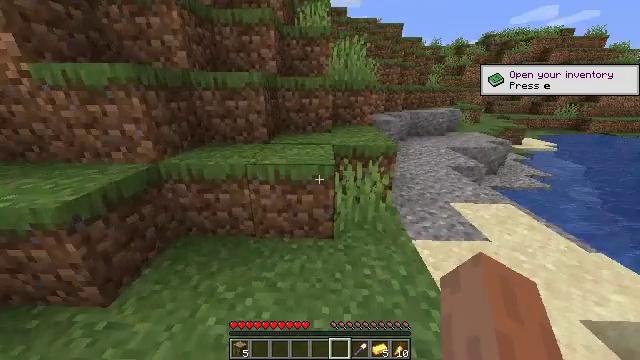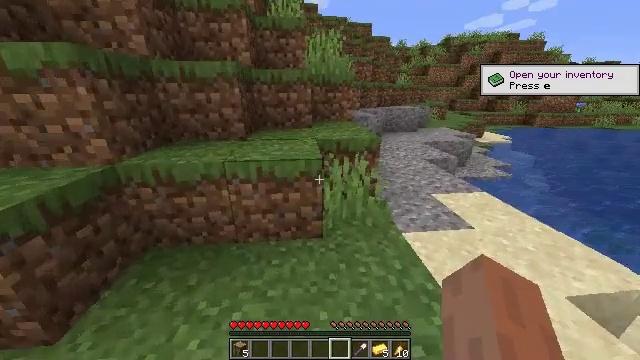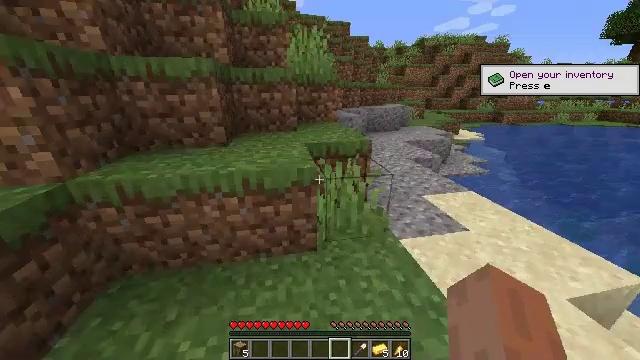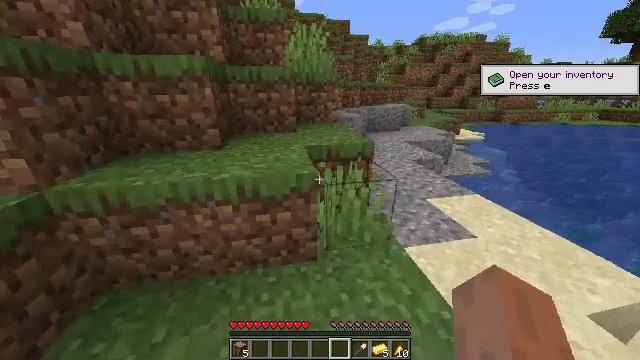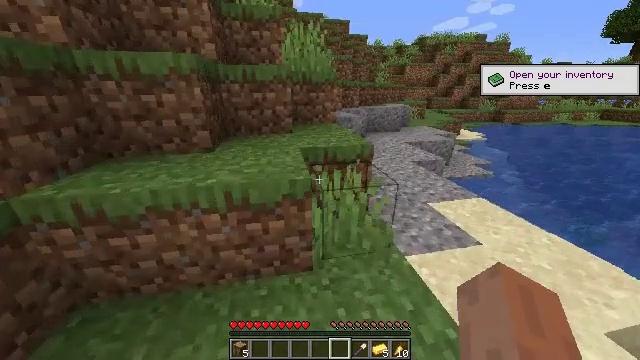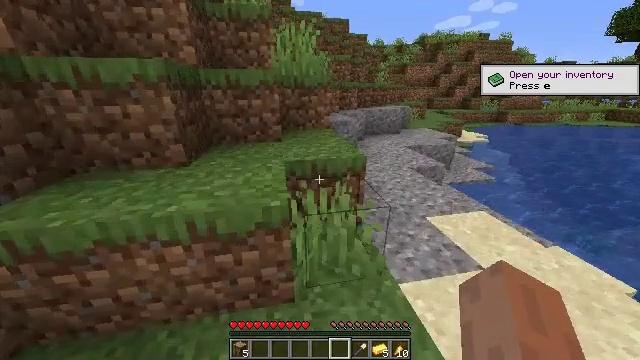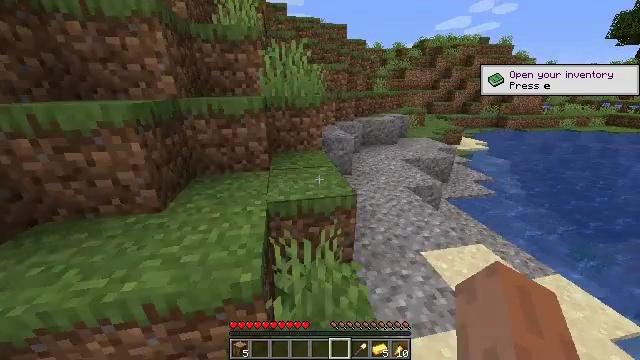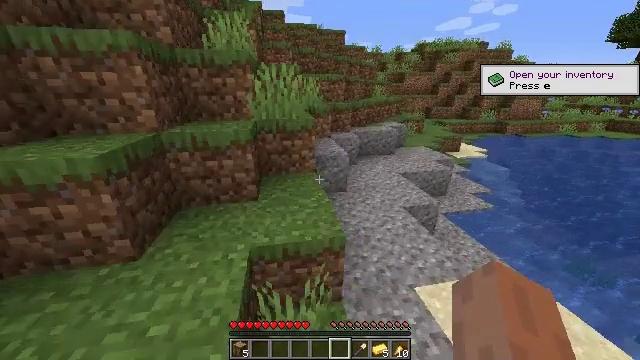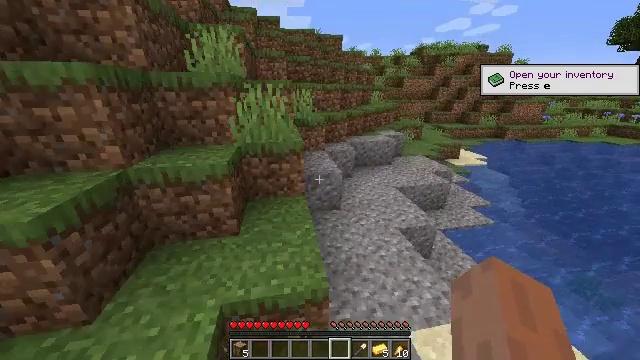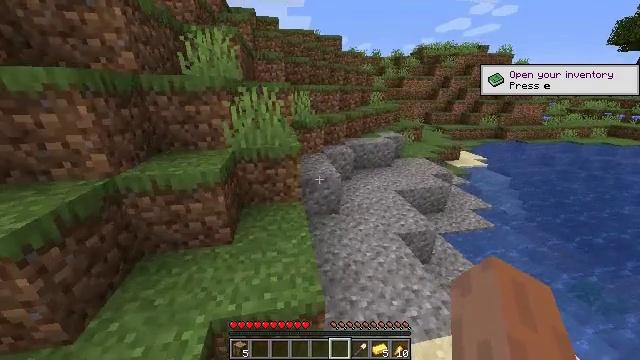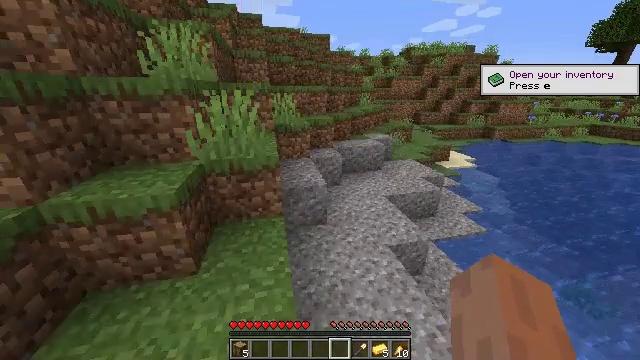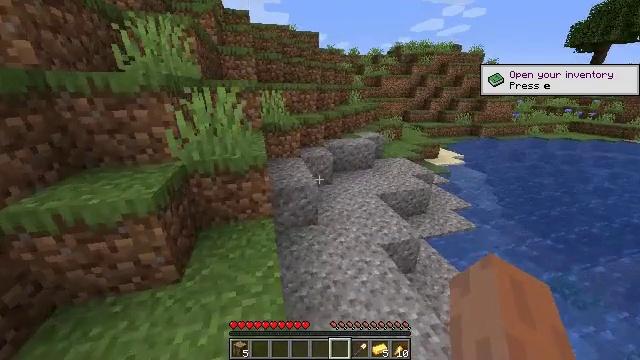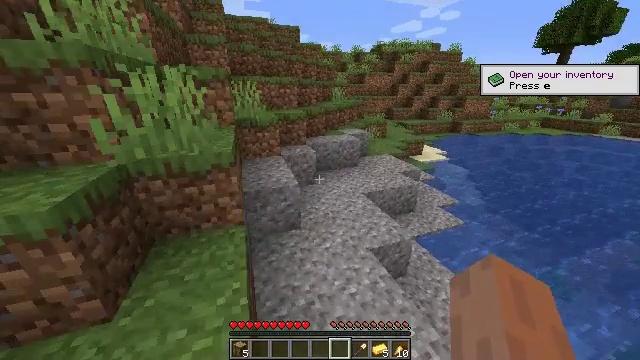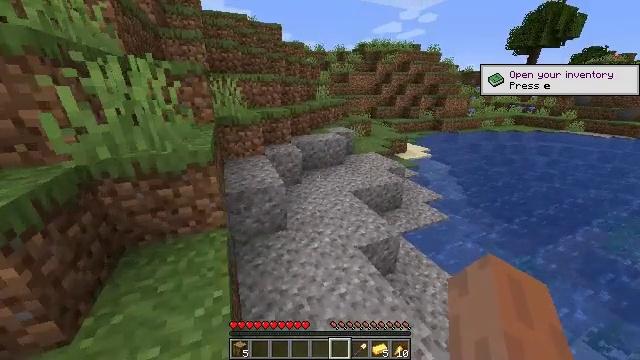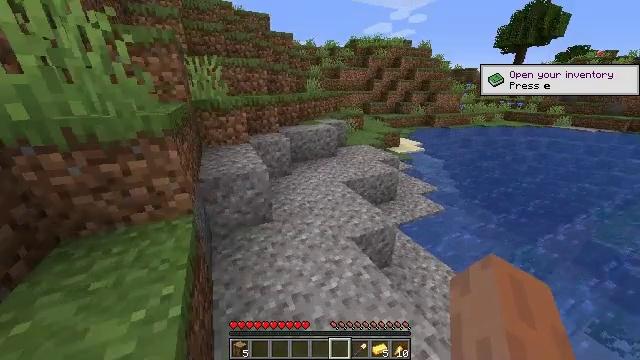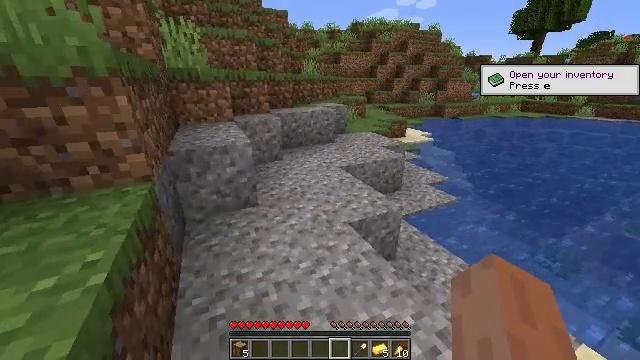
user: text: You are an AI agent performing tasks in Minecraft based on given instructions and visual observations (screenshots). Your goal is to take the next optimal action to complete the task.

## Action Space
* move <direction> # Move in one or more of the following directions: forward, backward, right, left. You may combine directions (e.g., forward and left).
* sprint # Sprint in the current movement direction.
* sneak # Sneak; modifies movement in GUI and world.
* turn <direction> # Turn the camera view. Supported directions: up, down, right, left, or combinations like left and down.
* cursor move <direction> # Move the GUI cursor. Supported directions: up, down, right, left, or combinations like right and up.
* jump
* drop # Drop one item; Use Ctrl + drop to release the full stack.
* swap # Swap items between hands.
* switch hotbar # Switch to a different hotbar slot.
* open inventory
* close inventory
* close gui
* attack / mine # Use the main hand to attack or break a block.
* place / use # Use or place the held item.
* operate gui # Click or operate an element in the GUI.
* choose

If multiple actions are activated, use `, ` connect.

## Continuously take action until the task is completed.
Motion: motion action
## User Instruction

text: Shovel up some gravel.
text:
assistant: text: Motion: move forward and move right, turn right
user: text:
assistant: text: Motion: move forward and move right, turn right
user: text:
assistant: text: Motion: move forward and move right
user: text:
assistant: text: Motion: move forward and move right
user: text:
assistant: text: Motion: move forward and move right, jump
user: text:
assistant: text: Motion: move forward and move right, jump
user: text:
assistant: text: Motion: move forward and move right, jump
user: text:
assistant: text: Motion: move forward
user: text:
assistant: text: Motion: move forward
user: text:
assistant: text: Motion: move forward, turn right
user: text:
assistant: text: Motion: move forward, turn right
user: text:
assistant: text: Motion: move forward, turn right
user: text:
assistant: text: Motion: move forward, turn right, jump
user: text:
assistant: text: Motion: move forward, turn right, jump
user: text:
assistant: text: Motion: move forward, jump
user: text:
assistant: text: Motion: move forward, jump
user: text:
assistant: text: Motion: move forward, jump
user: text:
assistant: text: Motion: move forward, turn left
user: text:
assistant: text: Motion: no_op
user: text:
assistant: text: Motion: no_op
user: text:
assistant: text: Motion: no_op
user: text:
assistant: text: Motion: no_op
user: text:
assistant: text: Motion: move back
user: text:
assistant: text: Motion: move back, turn left and down
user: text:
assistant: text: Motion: move back, turn left and down
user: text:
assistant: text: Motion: move back, turn left and down
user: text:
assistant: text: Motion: move back, turn down
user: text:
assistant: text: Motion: turn left and down
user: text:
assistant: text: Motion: no_op
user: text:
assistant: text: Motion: turn left and down, attack / mine